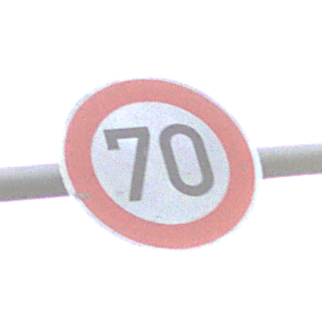
Verkehrszeichen: Geschwindigkeit70
Umgebung: Outdoor, Urban
Tageszeit: SunriseSunset
Wetter: PartlyCloudy
Licht: Natural
Jahreszeit: NotSpecified
Kontrast: LowContrast